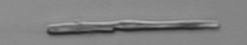
Label: fiber